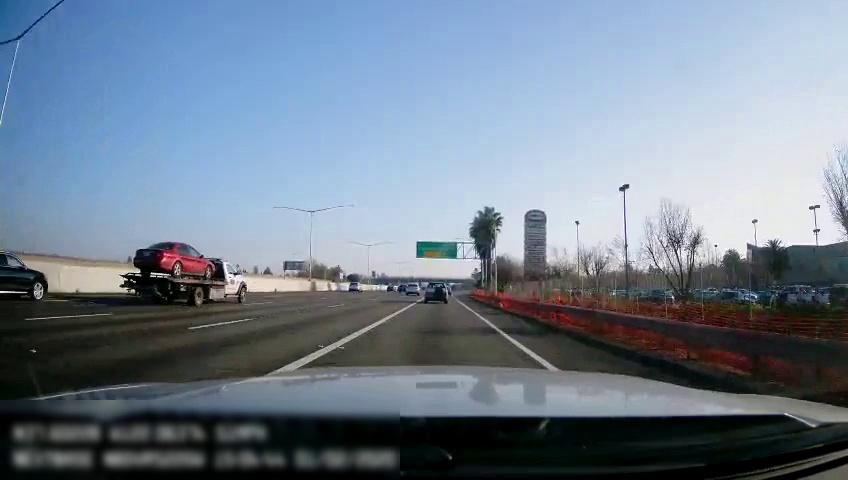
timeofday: Day
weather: Sunny
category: Drivable Space
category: Vehicles | SUV
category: Vehicles | SUV
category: Vehicles | SUV
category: Vehicles | Car
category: Vehicles | SUV
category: Vehicles | Truck
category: Vehicles | SUV
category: Lanes | Current Lane
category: Lanes | Alternate Lane
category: Lanes | Alternate Lane
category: Lanes | Alternate Lane
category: Lanes | Alternate Lane
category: Traffic | Signs